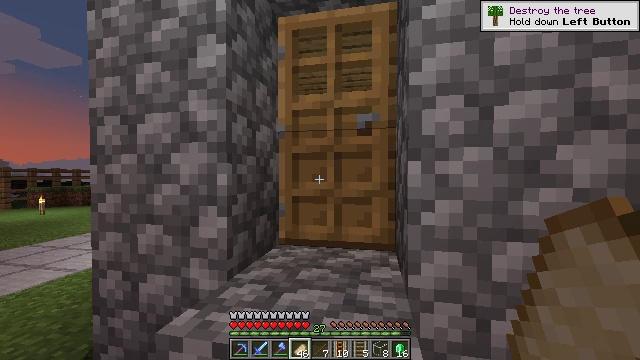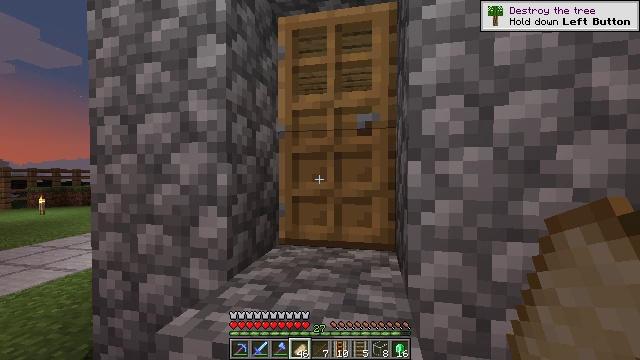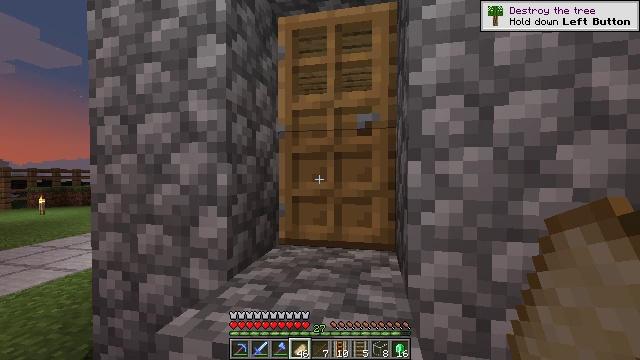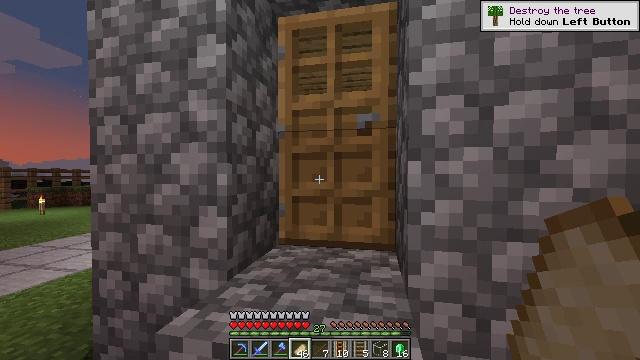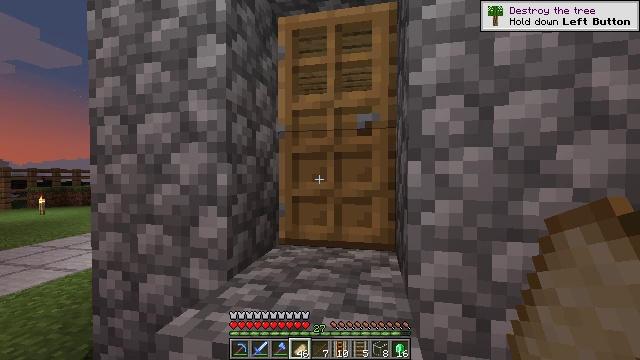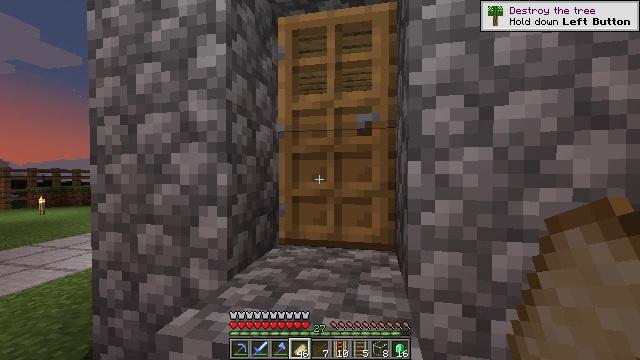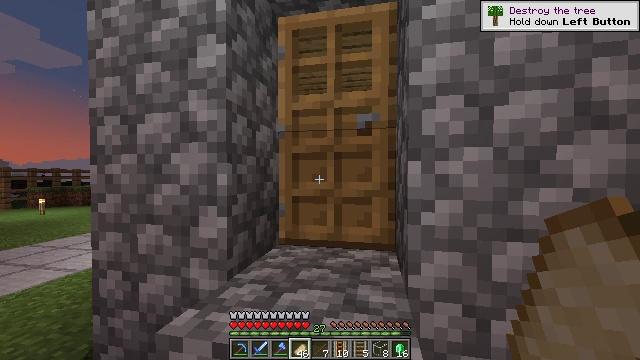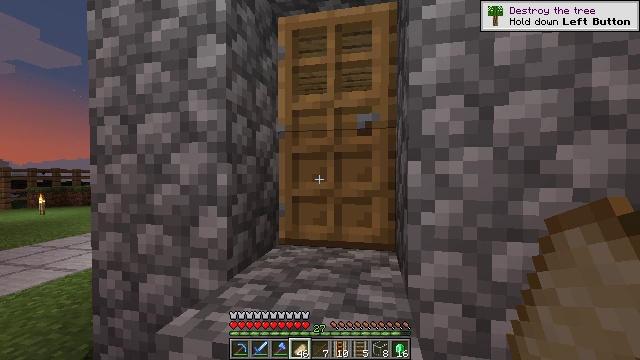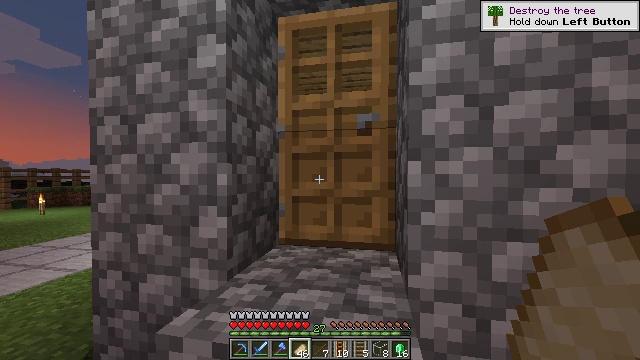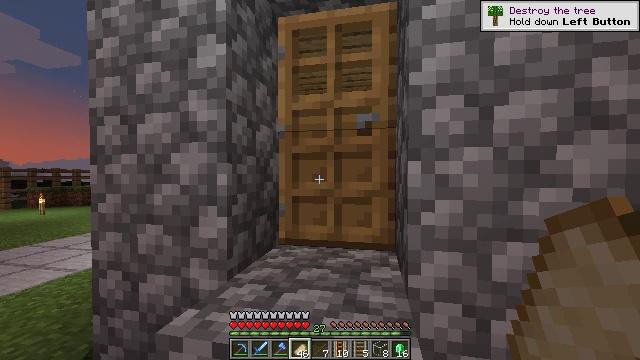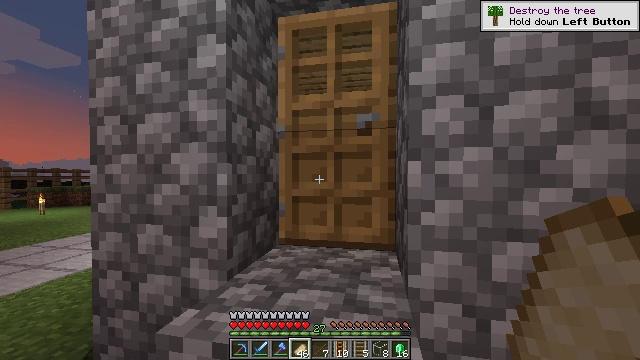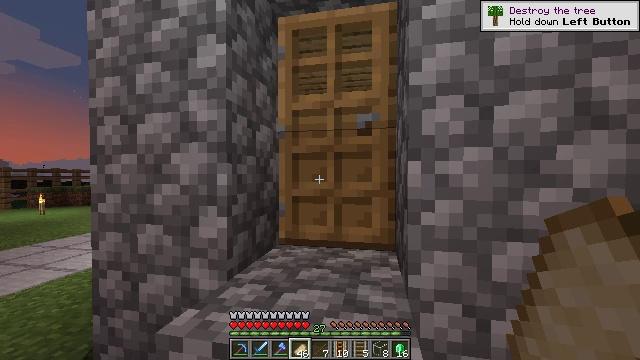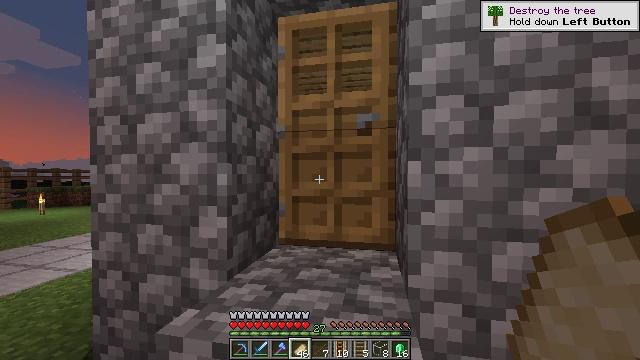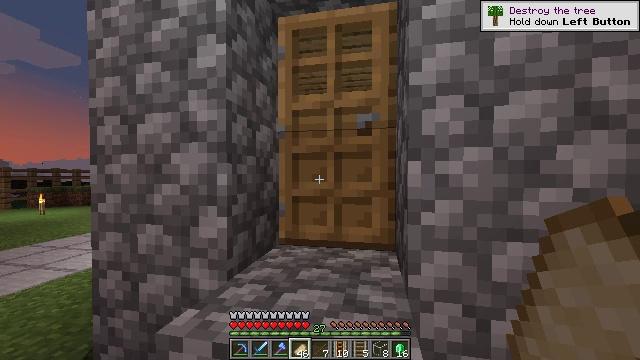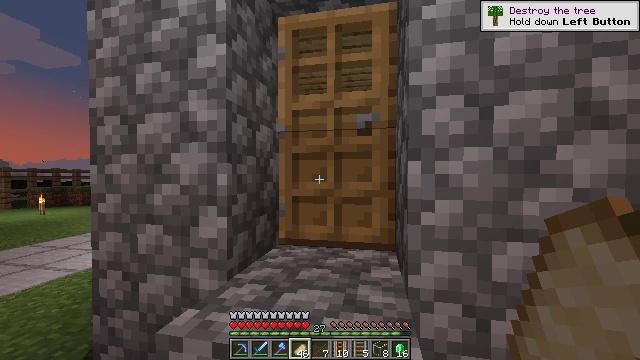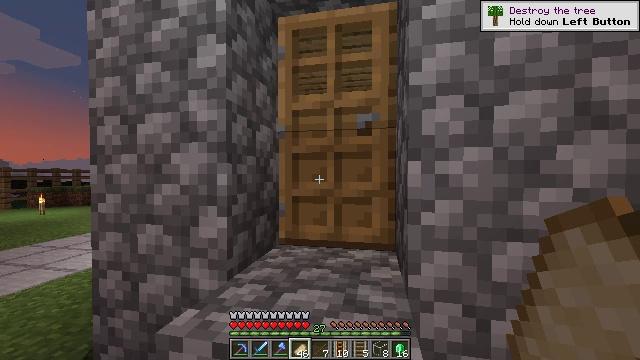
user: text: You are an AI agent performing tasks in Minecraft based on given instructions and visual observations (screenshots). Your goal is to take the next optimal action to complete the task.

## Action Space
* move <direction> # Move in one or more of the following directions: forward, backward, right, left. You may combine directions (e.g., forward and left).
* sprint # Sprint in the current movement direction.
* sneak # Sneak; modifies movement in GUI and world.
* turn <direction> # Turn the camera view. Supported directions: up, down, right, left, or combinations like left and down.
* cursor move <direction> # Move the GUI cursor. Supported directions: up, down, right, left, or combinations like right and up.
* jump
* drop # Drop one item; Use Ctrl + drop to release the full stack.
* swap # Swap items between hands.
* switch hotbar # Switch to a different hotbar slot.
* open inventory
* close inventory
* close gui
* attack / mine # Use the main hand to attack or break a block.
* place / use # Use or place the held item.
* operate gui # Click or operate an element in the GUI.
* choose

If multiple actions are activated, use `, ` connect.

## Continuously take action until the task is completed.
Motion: motion action
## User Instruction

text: Interact with the furnace to obtain green dye.
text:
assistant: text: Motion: no_op
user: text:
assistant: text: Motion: no_op
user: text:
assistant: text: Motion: no_op
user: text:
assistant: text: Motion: no_op
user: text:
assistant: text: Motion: no_op
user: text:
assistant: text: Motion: no_op
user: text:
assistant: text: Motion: no_op
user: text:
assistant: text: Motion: no_op
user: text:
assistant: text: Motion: no_op
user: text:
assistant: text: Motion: no_op
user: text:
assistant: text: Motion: no_op
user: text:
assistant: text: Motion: no_op
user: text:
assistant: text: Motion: no_op
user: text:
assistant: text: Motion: no_op
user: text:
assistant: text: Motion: no_op
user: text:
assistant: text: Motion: no_op
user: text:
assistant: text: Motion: no_op
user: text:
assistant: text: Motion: no_op
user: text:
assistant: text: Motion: no_op
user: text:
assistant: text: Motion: no_op
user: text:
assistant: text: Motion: no_op
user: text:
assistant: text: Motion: no_op
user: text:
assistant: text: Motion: no_op
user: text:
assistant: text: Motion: no_op
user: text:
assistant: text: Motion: no_op
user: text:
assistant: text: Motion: no_op
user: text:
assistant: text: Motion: no_op
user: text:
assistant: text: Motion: no_op
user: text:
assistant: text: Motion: no_op
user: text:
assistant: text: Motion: no_op